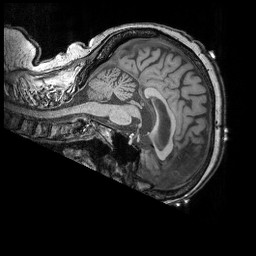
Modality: T1w
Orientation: sagittal
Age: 74
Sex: female
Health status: ill
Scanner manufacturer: siemens
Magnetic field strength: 3 T
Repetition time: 1.75 s
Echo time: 0.00418 s